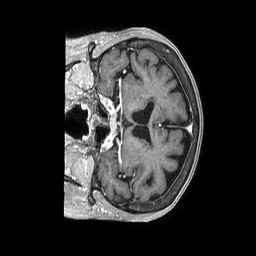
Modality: T1w
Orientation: coronal
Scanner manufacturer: philips
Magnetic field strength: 1.5 T
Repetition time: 0.007596 s
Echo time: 0.003469 s